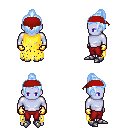
a pixel art fantasy rpg character, male body template, dark elf, purple skin, yellow tattered cape, red pants, white cyan short topknot hairstyle, red bandana, gold gloves, metal boots, four views (front, back, left, right), 2x2 character sprite sheet, small pixel art, hard edges, no anti-aliasing